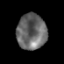
Tissue: prostate
Cell type: T cells
Senescence score: 0.3588
Nuclear area (px): 1035
Mean DAPI intensity: 103.757